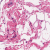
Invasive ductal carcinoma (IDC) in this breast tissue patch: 0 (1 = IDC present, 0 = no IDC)